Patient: sex M, age 60
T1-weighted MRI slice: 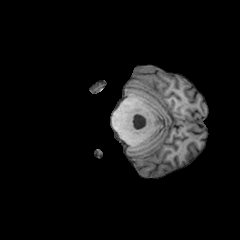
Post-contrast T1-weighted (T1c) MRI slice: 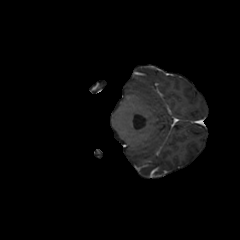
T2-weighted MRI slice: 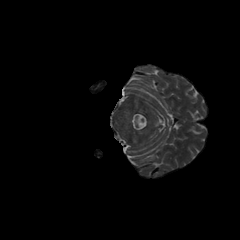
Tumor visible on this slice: no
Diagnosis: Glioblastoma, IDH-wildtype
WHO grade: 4